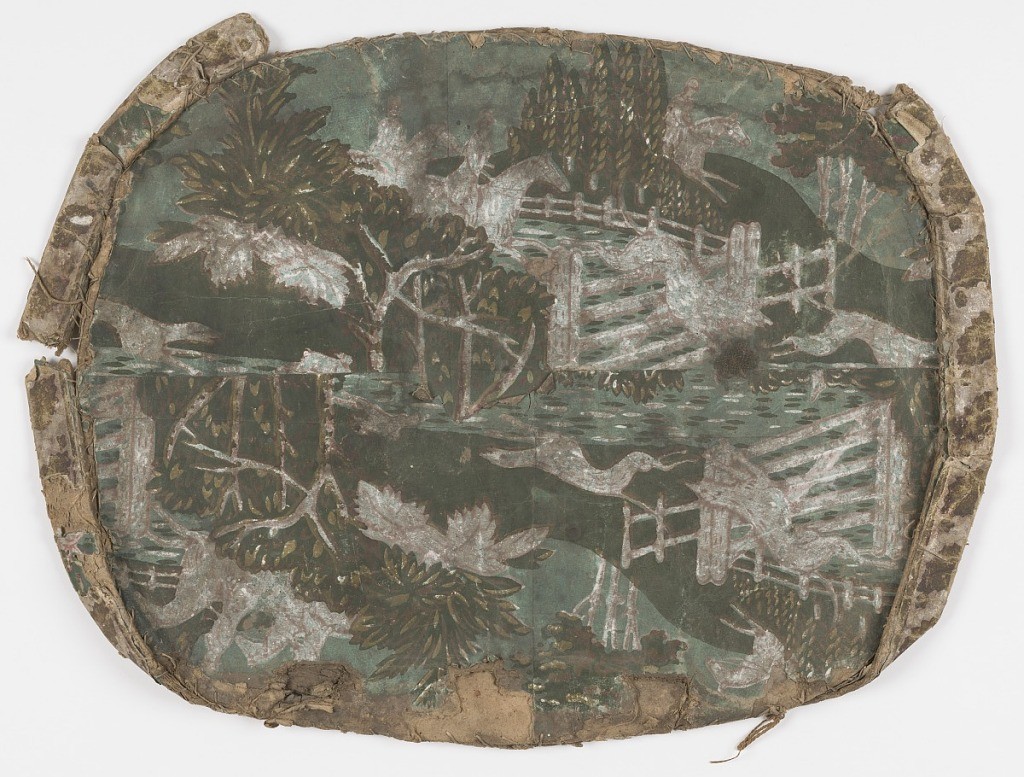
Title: Bandbox
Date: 1830–40
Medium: Block-printed paper, pasteboard support
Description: Bandbox lid with four pieced fragments of the same wallpaper pattern. Green background, hunting scene in darker green, brown, white, yellow, showing hounds, mounted huntsman jumping white fences, trees, hills. Rim: Border pattern of green leaves and dots on white background.